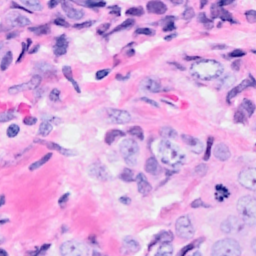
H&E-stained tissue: Breast